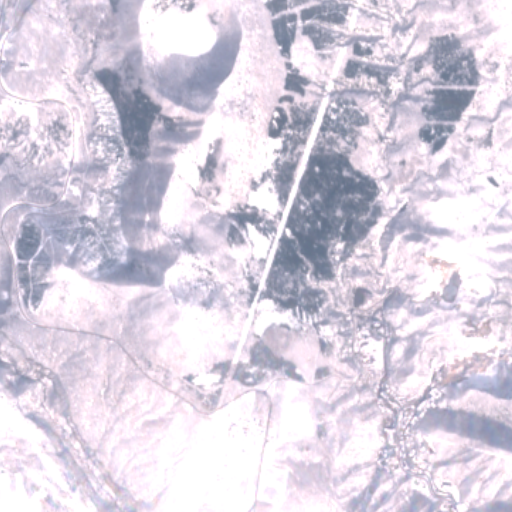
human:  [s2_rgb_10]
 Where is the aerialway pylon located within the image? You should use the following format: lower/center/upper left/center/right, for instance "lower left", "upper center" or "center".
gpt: The aerialway pylon is located in the lower right of the image.
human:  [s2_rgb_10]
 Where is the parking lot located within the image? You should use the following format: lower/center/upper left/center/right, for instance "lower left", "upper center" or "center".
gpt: The parking lot is located in the lower right of the image.
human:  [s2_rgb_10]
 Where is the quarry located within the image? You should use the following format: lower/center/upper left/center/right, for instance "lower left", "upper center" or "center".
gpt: There is no quarry in the image.